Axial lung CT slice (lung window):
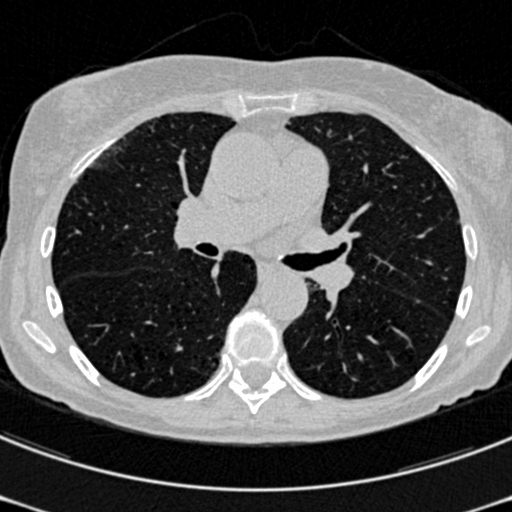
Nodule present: no